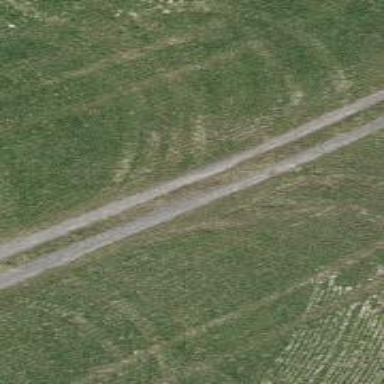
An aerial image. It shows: Track road with grade3 tracktype.